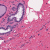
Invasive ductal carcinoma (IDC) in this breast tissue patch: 0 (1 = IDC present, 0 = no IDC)